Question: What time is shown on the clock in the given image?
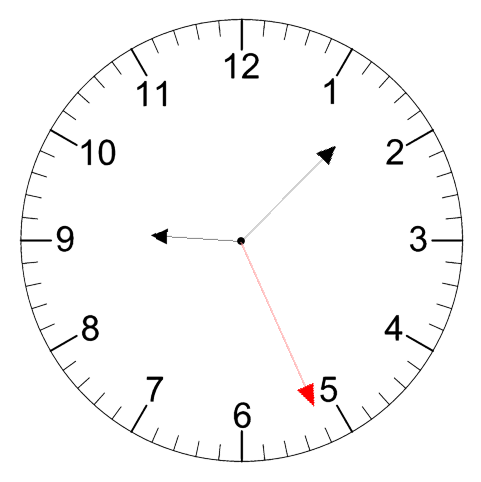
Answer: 09:07:26